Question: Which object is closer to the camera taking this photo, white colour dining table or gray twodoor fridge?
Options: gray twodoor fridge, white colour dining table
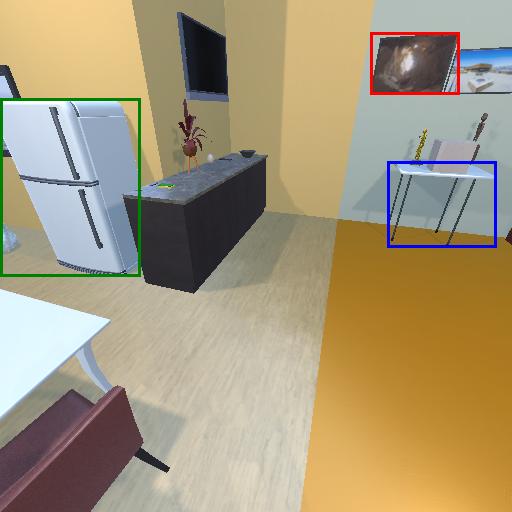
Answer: gray twodoor fridge